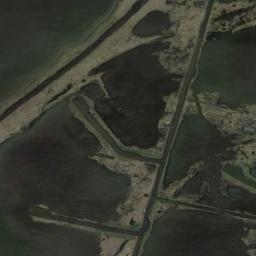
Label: wetland